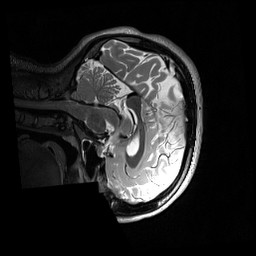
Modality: T2w
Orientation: sagittal
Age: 23
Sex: female
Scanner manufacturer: siemens
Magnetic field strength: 3 T
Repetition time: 3.2 s
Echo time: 0.566 s